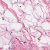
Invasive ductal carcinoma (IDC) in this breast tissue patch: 0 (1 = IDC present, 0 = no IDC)